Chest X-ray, AP view. Patient: 67 years old, sex M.
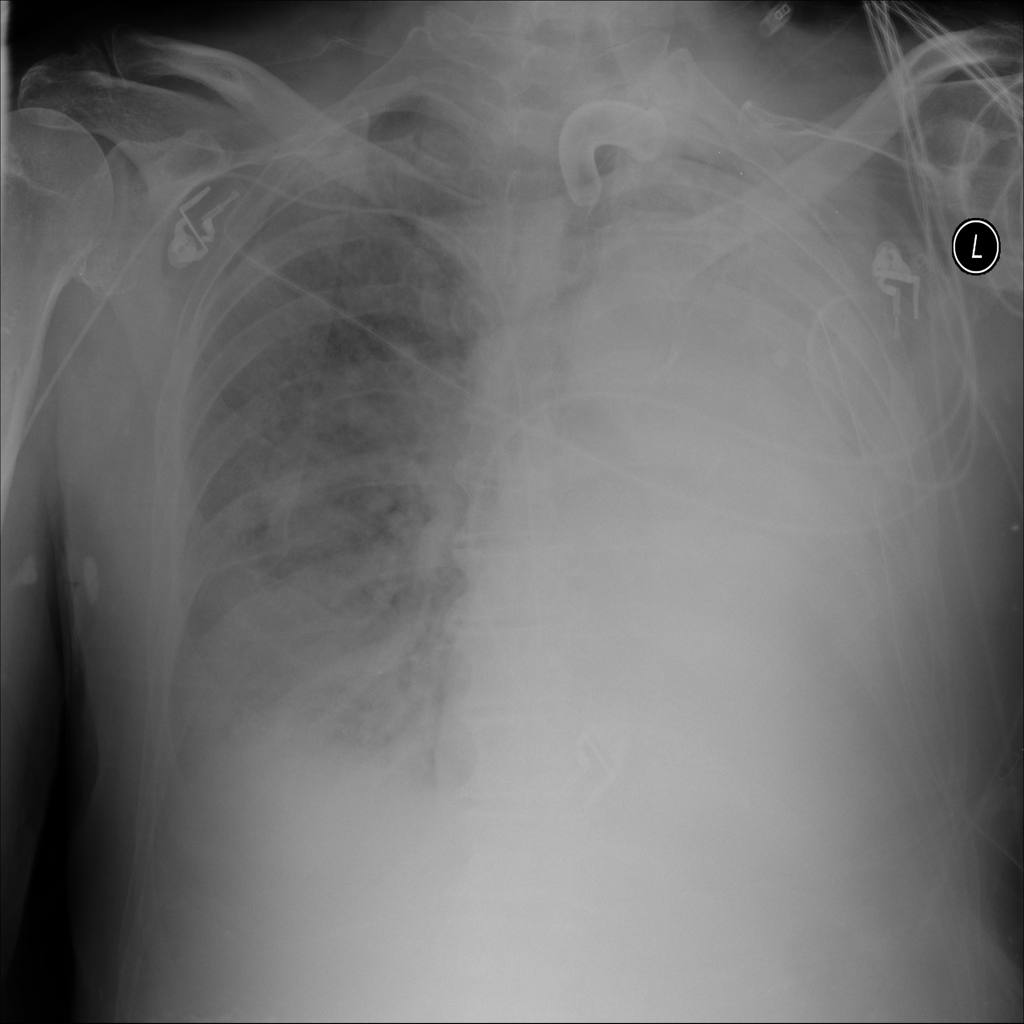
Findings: Infiltration